Interaction volume radius: 5 \u00c5
Interaction volume height: 25 \u00c5
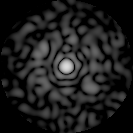
Disorder parameter: 0.825